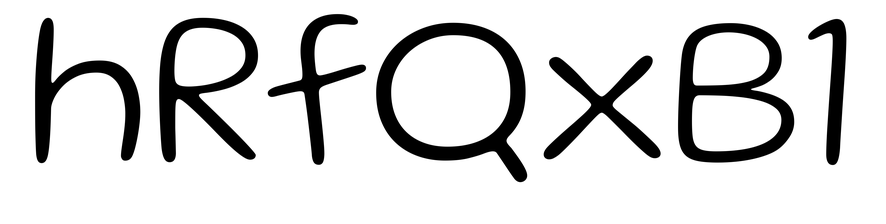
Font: Gluten_ExtraLight